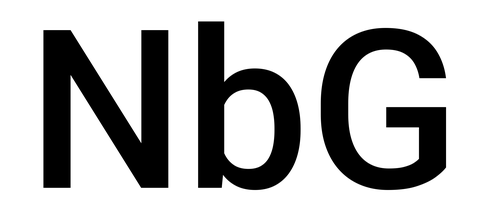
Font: Roboto_Medium